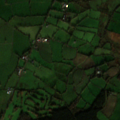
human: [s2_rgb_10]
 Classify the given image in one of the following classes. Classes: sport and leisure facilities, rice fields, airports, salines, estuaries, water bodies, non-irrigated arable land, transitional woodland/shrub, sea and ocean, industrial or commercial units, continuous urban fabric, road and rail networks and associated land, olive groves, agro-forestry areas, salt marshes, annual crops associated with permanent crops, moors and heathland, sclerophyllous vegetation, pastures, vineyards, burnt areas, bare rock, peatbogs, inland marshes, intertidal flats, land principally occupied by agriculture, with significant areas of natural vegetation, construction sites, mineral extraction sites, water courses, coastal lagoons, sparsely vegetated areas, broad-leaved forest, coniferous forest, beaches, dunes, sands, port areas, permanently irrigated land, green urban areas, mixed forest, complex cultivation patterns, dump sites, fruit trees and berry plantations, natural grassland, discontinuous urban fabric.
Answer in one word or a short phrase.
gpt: pastures, coniferous forest